Field crop: maize
Growth stage: 2
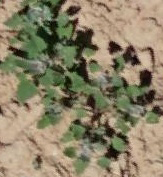
Species: chenopodium